Field crop: maize
Growth stage: 2
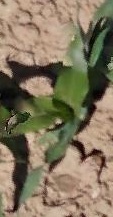
Species: maize